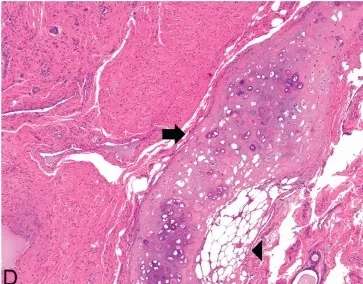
(D) Cartilage x100. Mature teratoma component. The tumor shows foci consistent with a mature teratoma showing derivation from at least two of the three germ layers (ectoderm, mesoderm, and endoderm). The various mature elements include hair follicles (arrows) intermixed with bone (arrowhead) (3A), squamous epithelium (3C), and cartilage (arrow) juxtaposed with adipose tissue (arrowhead) (3D) [Hematoxylin and Eosin, x200 (1A, 1B), x100 (1C).
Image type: pathology (h&e)